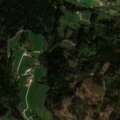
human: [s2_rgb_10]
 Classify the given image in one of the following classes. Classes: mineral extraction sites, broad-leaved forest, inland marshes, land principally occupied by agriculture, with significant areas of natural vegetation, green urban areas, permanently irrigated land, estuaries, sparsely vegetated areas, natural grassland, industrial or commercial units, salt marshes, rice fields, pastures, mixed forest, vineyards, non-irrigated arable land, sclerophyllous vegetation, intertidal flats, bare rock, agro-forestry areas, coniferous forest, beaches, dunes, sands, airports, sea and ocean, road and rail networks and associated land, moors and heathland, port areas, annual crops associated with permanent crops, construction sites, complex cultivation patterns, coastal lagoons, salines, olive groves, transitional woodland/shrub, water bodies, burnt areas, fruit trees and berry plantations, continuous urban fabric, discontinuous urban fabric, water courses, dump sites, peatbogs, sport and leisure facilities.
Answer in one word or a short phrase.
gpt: pastures, land principally occupied by agriculture, with significant areas of natural vegetation, broad-leaved forest, coniferous forest, mixed forest